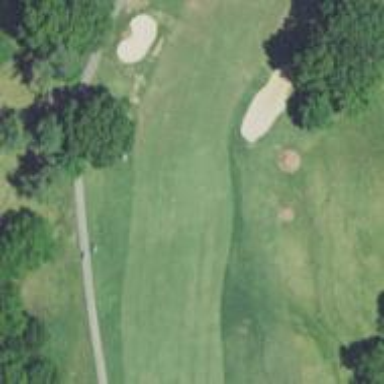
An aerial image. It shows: Golf hole.